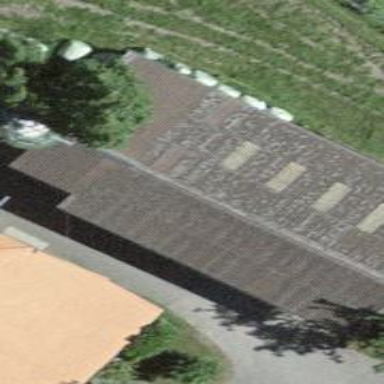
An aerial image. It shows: Shed.